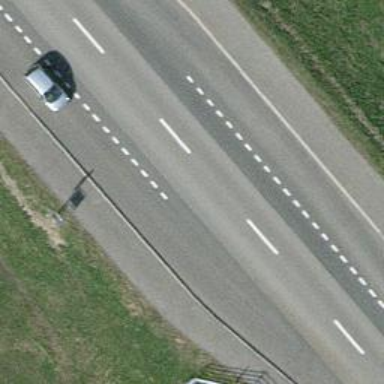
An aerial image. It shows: Bus stop equipped with public transport stop position.